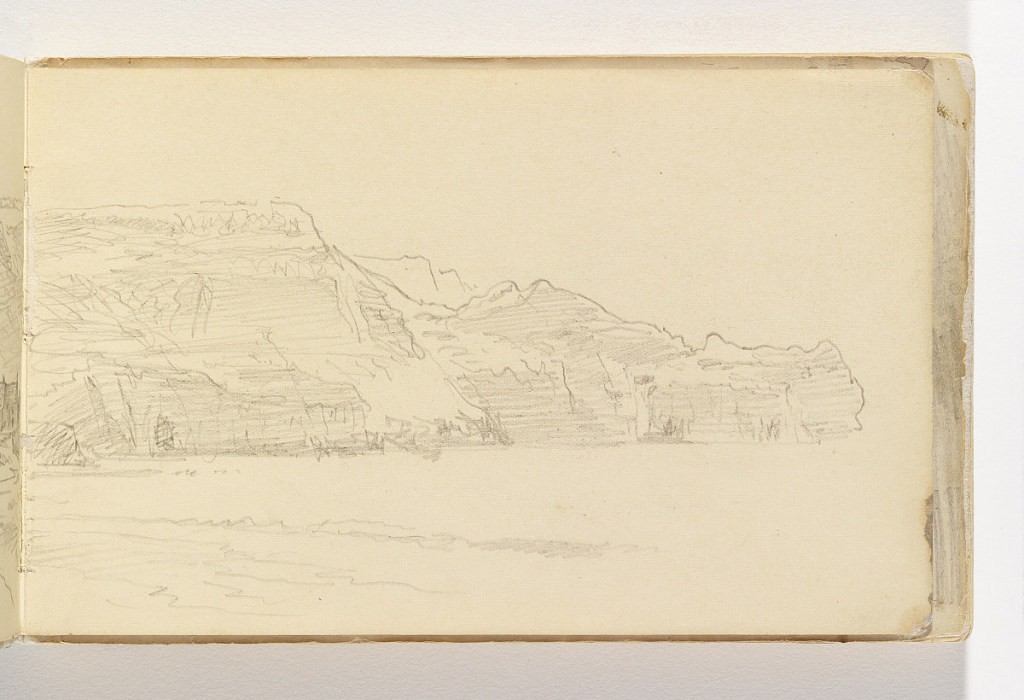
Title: Sketch of Sandsend, Whitby, England
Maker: William Trost Richards, American, 1833–1905
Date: July 1892
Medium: Pen and black ink on off-white wove paper
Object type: Sketchbook folio
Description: View down the beach of small town on left with ocean on right. Large cliffs in background.